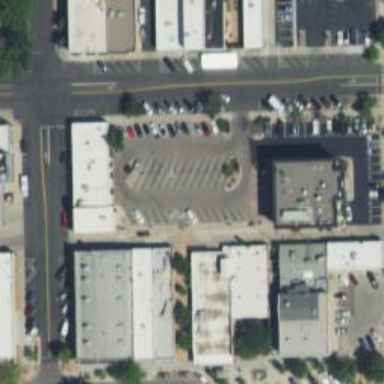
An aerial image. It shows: Parking space is available.